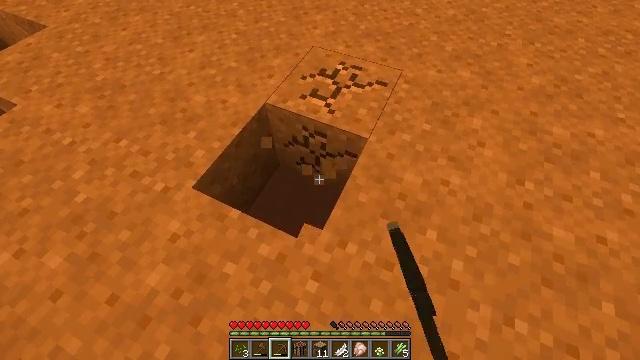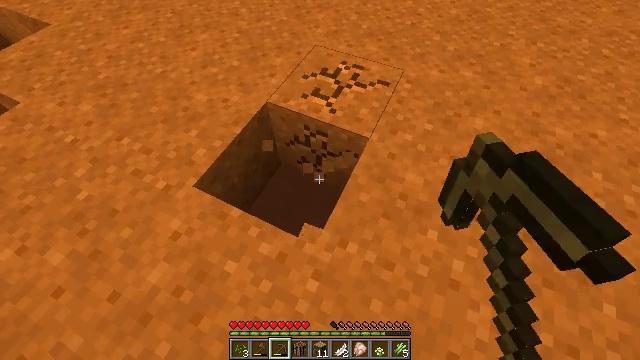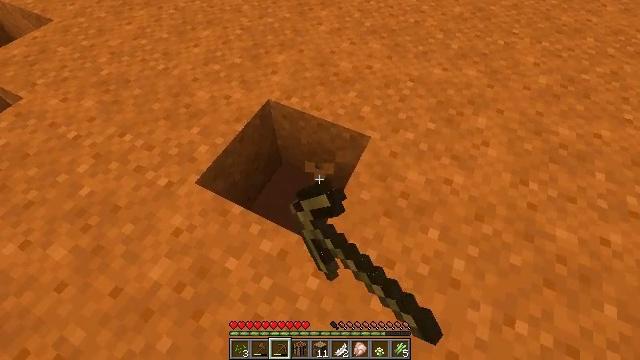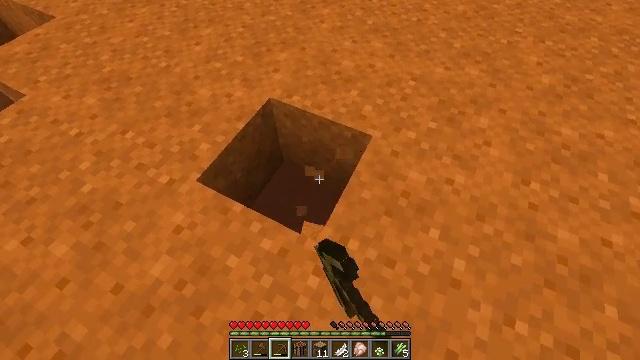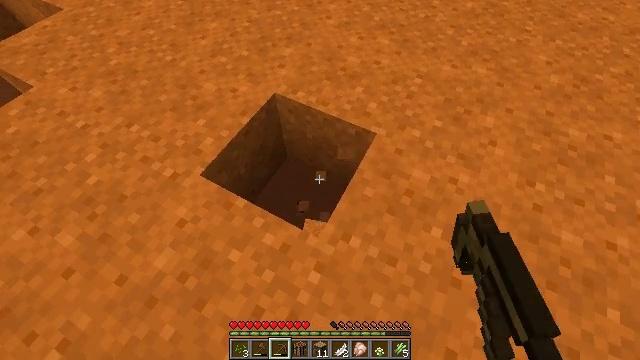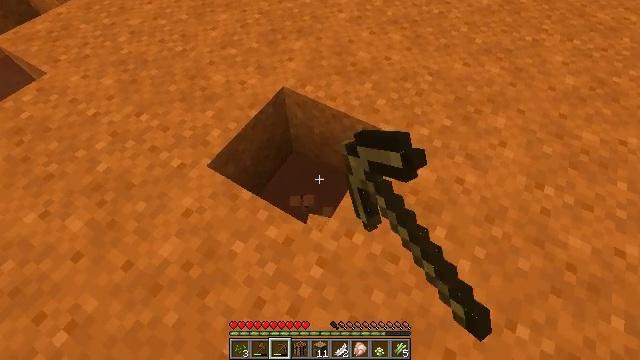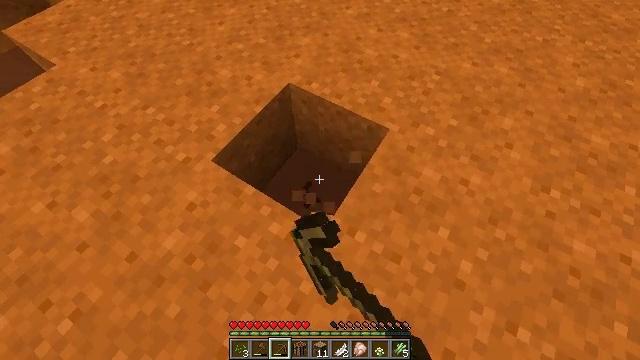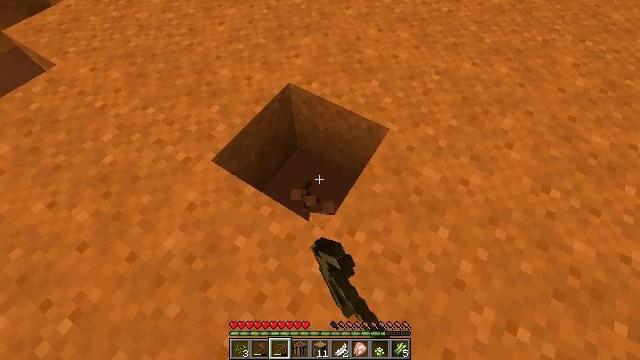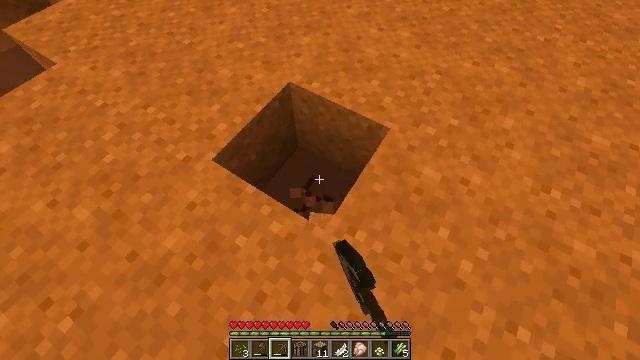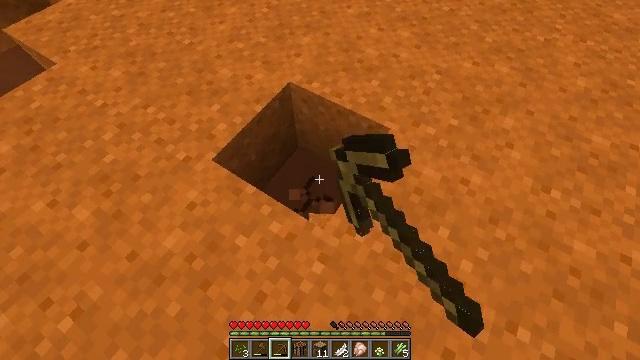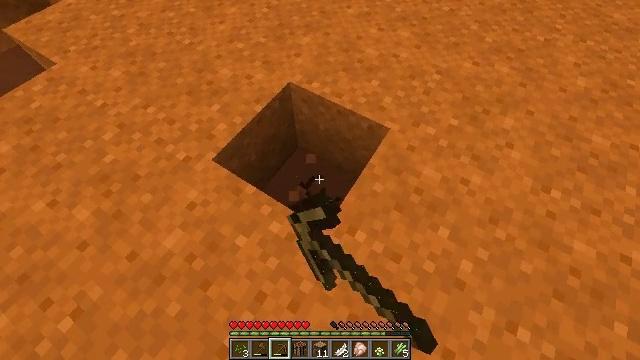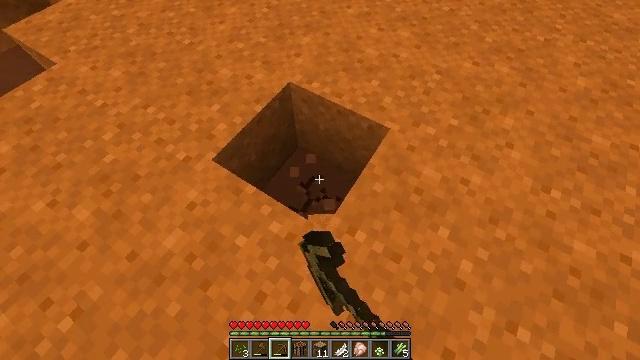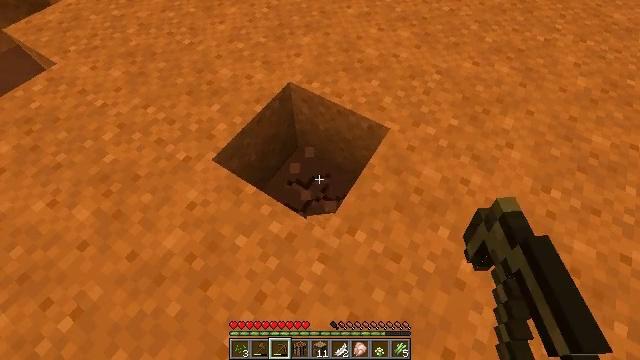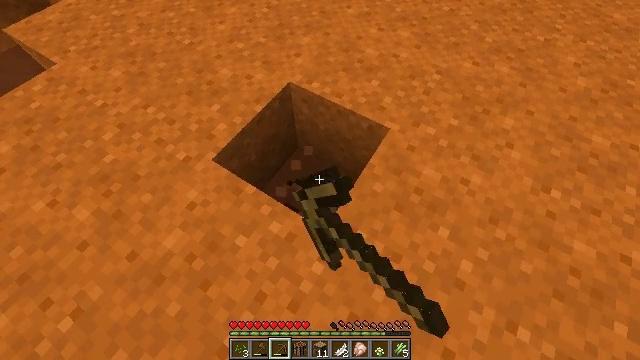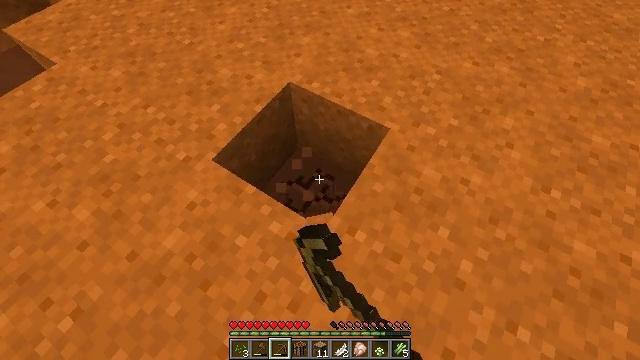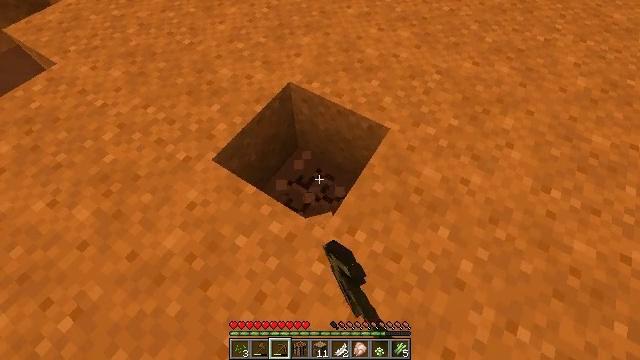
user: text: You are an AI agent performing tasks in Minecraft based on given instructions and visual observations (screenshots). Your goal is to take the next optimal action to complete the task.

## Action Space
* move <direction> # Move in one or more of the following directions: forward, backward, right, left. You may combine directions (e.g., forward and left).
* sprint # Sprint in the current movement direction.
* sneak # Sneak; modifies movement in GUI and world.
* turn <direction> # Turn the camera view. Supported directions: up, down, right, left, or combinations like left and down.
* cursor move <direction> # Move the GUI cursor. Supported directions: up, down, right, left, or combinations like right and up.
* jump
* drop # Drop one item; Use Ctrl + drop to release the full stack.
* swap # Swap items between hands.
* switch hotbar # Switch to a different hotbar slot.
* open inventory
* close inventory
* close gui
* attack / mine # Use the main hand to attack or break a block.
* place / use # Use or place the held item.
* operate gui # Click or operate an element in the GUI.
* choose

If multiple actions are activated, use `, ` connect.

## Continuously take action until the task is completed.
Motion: motion action
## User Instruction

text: Break the orange terracotta for materials.
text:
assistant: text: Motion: attack / mine
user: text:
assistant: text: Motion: attack / mine
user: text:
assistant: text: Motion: attack / mine
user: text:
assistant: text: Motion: turn left, attack / mine
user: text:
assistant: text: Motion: turn left and down, attack / mine
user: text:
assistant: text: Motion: turn left, attack / mine
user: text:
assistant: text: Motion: attack / mine
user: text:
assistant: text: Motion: attack / mine
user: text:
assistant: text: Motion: attack / mine
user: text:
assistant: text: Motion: attack / mine
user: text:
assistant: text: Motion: attack / mine
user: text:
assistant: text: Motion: attack / mine
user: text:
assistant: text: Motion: attack / mine
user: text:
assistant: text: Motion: attack / mine
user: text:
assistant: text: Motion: attack / mine
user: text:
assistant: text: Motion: attack / mine
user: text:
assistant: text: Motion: attack / mine
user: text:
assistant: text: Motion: attack / mine
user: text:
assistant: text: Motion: attack / mine
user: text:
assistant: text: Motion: attack / mine
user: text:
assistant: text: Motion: attack / mine
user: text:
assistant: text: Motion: attack / mine
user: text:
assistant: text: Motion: attack / mine
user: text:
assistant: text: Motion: attack / mine
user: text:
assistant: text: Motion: attack / mine
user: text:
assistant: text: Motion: attack / mine
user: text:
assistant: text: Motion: attack / mine